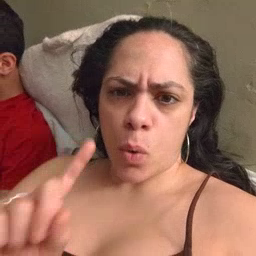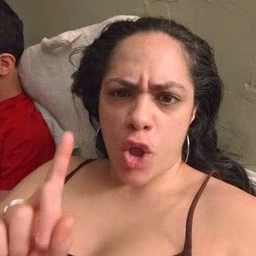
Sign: where